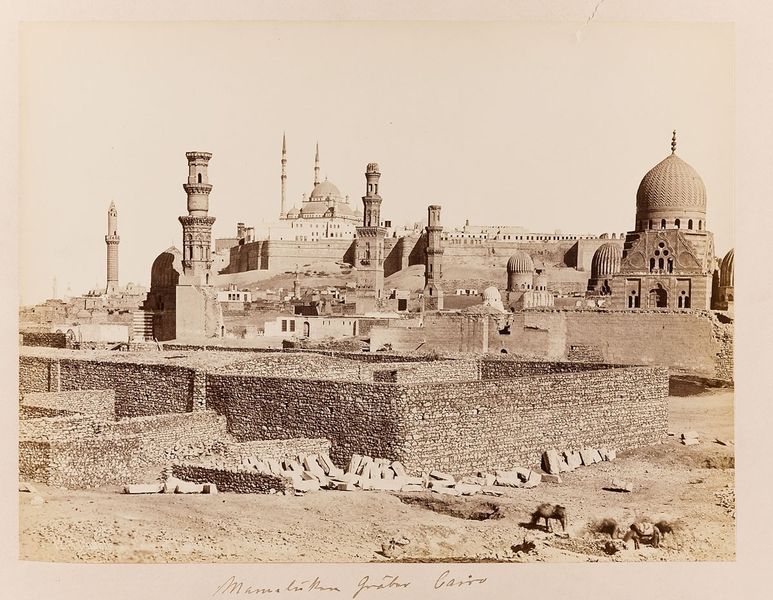
Titel: Mameluken Gräber Kairo
Künstler: Pascal Sébah
Standort: Hamburg
Institution: Museum für Kunst und Gewerbe Hamburg
Schlagwörter: stadt, foto, fotografie, photographie, moschee, photo, grab, albumin, lichtbild, nekropole, reisefotografie, historische, toten, schwarzweißpositivverfahren, silbersalzverfahren, schwarzweißfotografie, gebäude, örtlichkeit, straße, stätte, grabstätte, reisephotographie, albuminpapier, kultplätze, kultgegenstände, totenstadt